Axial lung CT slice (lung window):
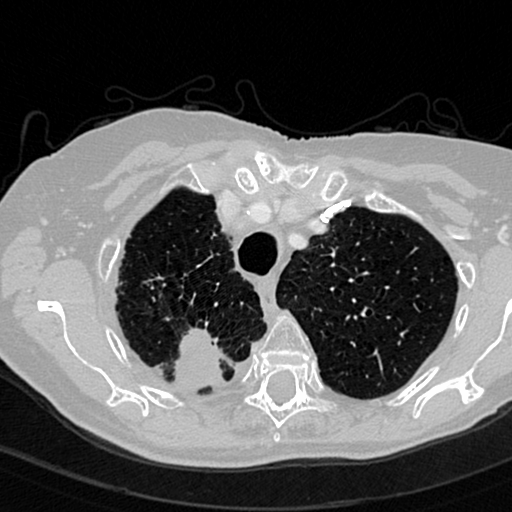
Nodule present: no